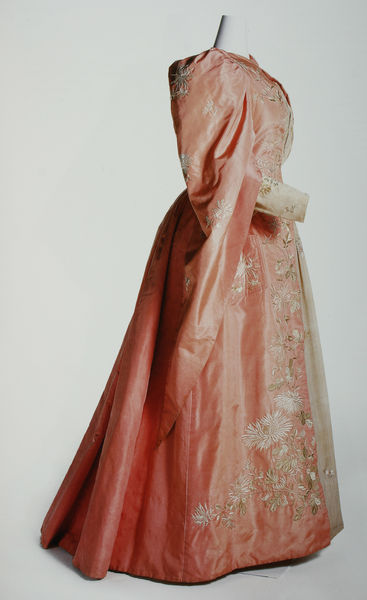
Titel: Teekleid
Standort: Kyoto (Japan)
Institution: Kyoto Costume Institute
Schlagwörter: schatten, umhang, weiß, abend, blumen, brust, elegant, frau, kleid, licht, orange, profil, schwarz, dame, rose, rot, ball, beige, mode, muster, ornament, rock, barock, falten, kleidung, lang, samt, silber, spitze, weit, ärmel, bestickt, gewand, gold, mantel, stickerei, stoff, adel, saum, perlen, renaissance, rokoko, rosa, schulter, schultern, seide, schleppe, taille, japan, modell, creme, dekoration, falte, glanz, floral, seitenansicht, verzierung, altrosa, robe, edel, rüsche, fein, schick, stola, abendkleid, foto, schnitt, manschetten, festlich, brokat, puppe, lachs, farbfoto, königin, stickereien, seidenkleid, teuer, gewebe, textil, applikation, taft, tailliert, abbildung, ausgestellt, eleganz, ballkleid, bayerisch, untergewand, feierlich, hochgeschlossen, genäht, fashion, kyoto, goldfaden, tokio, robe a l´anglais, damenkleidung, hochheschlossen, prokat, verzierrt